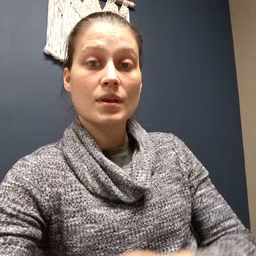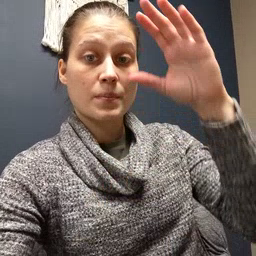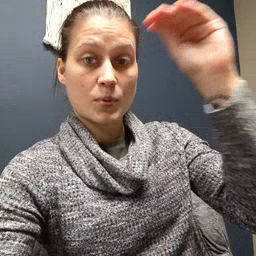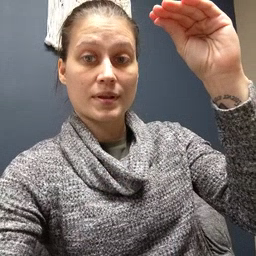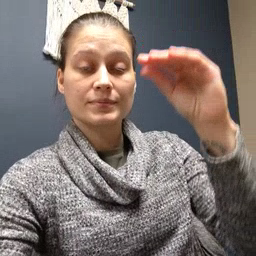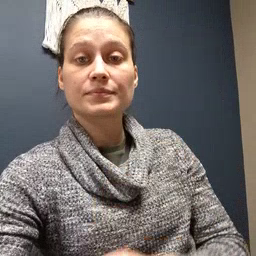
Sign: boy